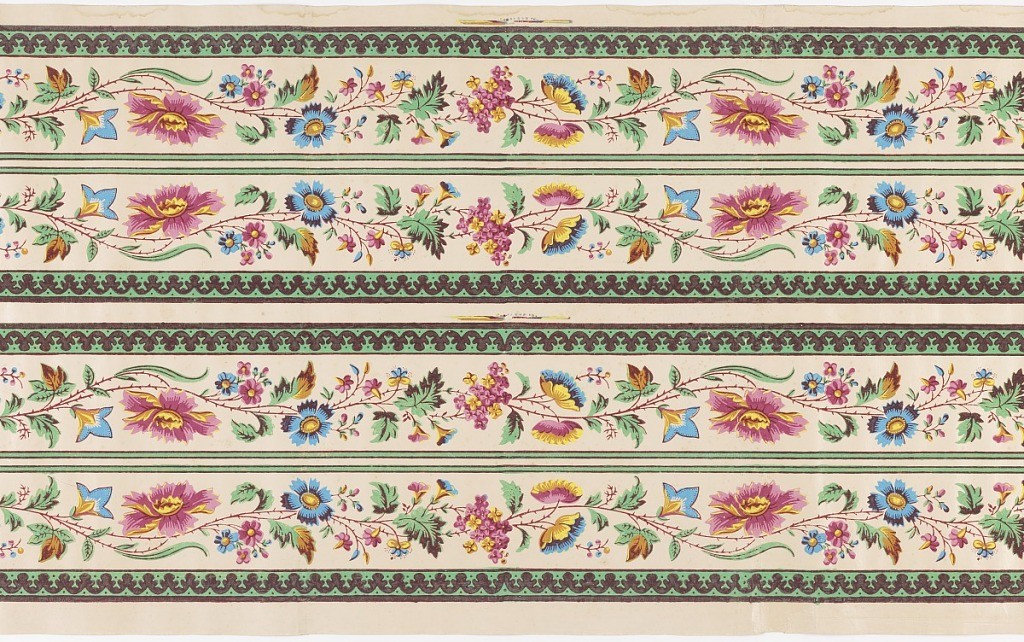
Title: Continuous garlands of freesias, peonies, phlox, and morning glories
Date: ca. 1830
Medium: Block-printed on handmade paper
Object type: Border
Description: Printed four borders across width, continuous stylized floral garland on cream/peach satin ground with green banding at edges.